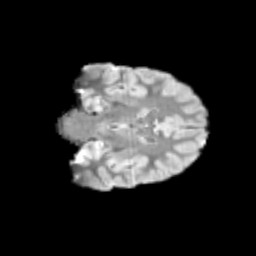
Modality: T2w
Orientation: coronal
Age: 10
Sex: male
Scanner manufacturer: siemens
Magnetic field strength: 3 T
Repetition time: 3.8 s
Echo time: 0.07 s